Interaction volume radius: 5 \u00c5
Interaction volume height: 40 \u00c5
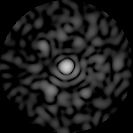
Disorder parameter: 0.8142